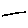
Label: line